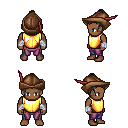
a pixel art fantasy rpg character, male body template, human, dark skin, gold chest armor, magenta pants, gray short topknot hairstyle, leather cap, white cloth bandages, four views (front, back, left, right), 2x2 character sprite sheet, small pixel art, hard edges, no anti-aliasing